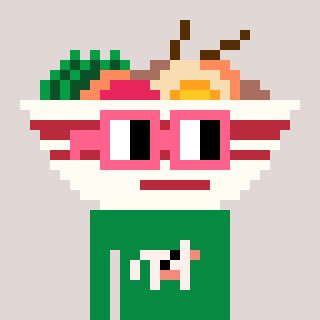
a pixel art character with square pink glasses, a noodles-shaped head and a green-colored body on a warm background